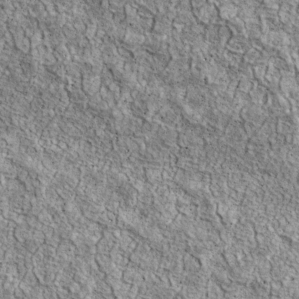
Label: non_frost